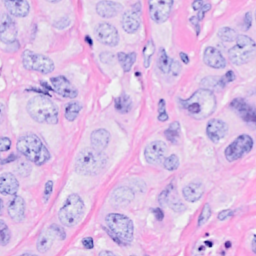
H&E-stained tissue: Breast